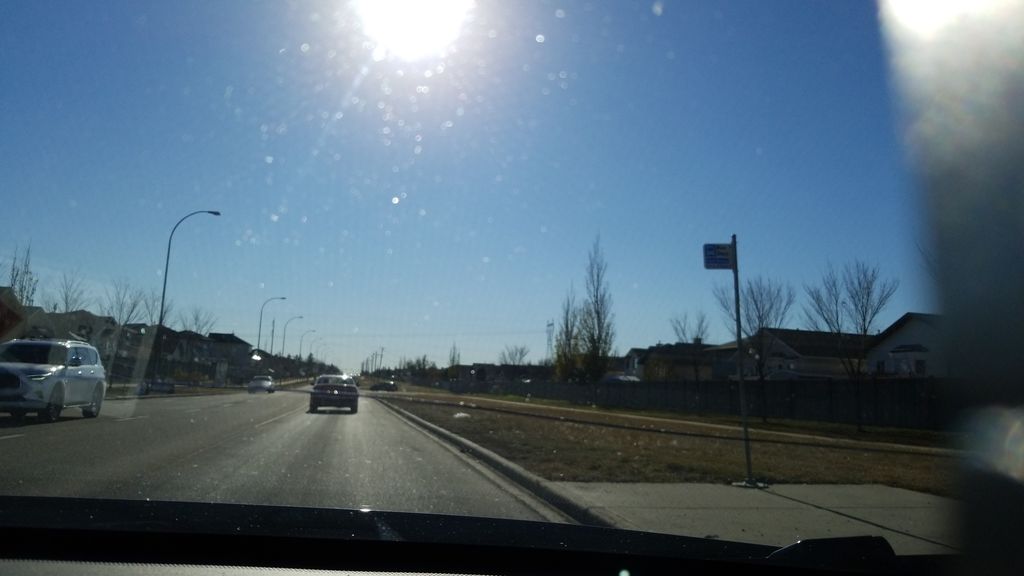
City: edmonton